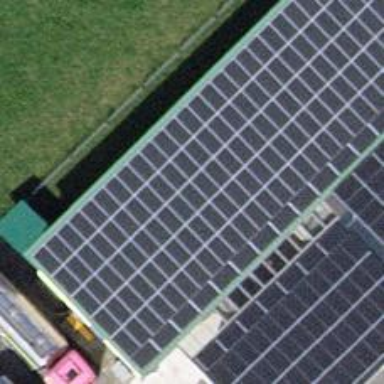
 consisting of solar photovoltaic panels."